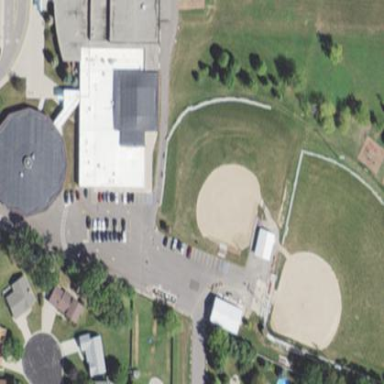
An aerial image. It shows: Baseball pitch for leisure and sports activities.